Interaction volume radius: 5 \u00c5
Interaction volume height: 10 \u00c5
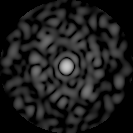
Disorder parameter: 0.8157